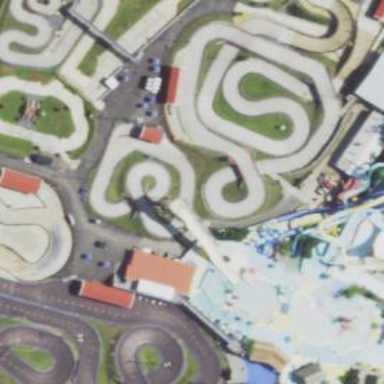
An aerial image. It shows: Karting raceway bridge.